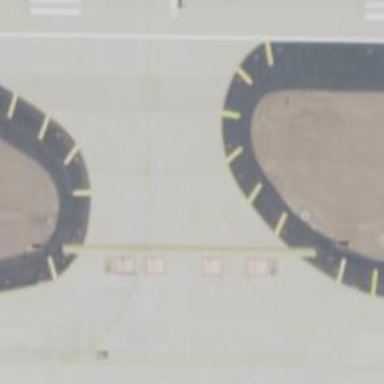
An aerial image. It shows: Image of taxiway at airport.